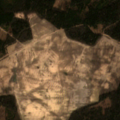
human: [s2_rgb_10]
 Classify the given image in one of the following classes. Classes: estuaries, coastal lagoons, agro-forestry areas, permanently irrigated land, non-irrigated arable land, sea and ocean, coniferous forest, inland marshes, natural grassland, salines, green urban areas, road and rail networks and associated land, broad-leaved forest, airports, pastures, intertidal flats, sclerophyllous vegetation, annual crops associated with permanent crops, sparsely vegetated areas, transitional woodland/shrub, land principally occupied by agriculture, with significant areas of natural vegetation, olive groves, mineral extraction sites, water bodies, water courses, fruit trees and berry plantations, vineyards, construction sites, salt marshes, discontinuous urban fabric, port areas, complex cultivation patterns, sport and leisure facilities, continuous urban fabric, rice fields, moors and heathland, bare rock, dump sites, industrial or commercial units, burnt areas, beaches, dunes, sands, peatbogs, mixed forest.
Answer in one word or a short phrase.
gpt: non-irrigated arable land, coniferous forest, mixed forest